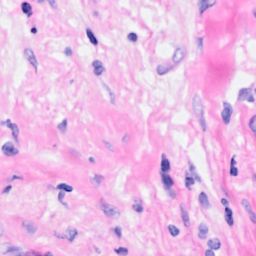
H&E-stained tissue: Breast